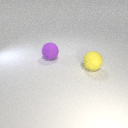
large yellow rubber sphere to the right of large purple rubber sphere